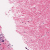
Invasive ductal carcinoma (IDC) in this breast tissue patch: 0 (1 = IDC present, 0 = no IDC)